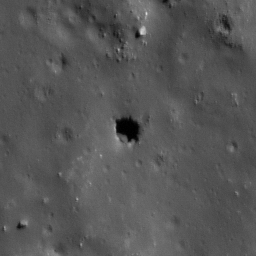
Pit: Wood T 1b
Host crater: Wood T
Host type: impact_melt
Lunar coordinates: latitude 43.886, longitude 235.761